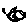
Label: fish